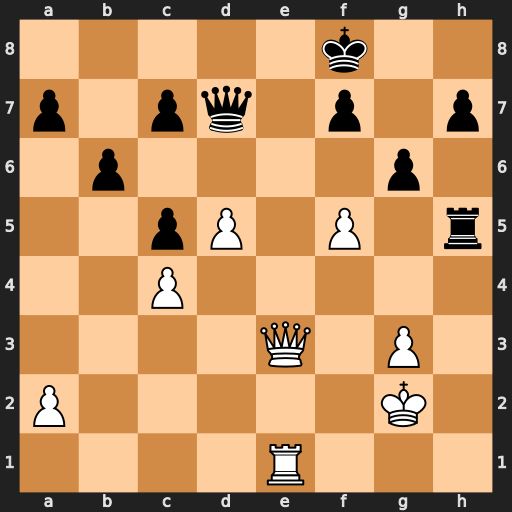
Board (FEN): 5k2/p1pq1p1p/1p4p1/2pP1P1r/2P5/4Q1P1/P5K1/4R3
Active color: w
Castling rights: -
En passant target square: -
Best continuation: g4 Rh4 Qg5 Rxg4+ Qxg4